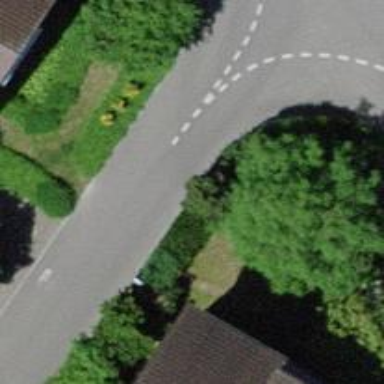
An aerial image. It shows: Smoothly paved residential road.